Question: I have a clickonce application if i run it in some PC's i get an error. I have attached an image.
But the same build works on that machine but fails in other machines. whats the solution for the same.
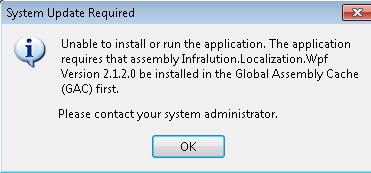
Answer: Go to Solution Explorer > Your Project > Properties > Publish > Application Files and set that assembly stated in the error message to "Include".